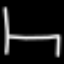
Label: bed